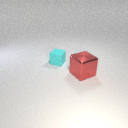
large red metal cube in front of small cyan rubber cube